RGB frame:
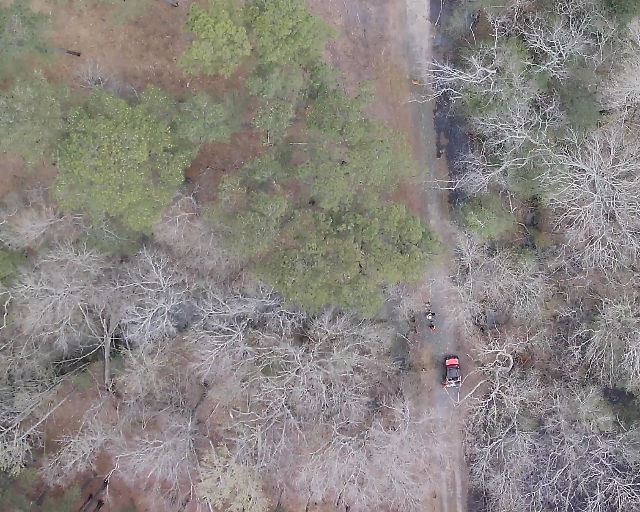
Thermal frame:
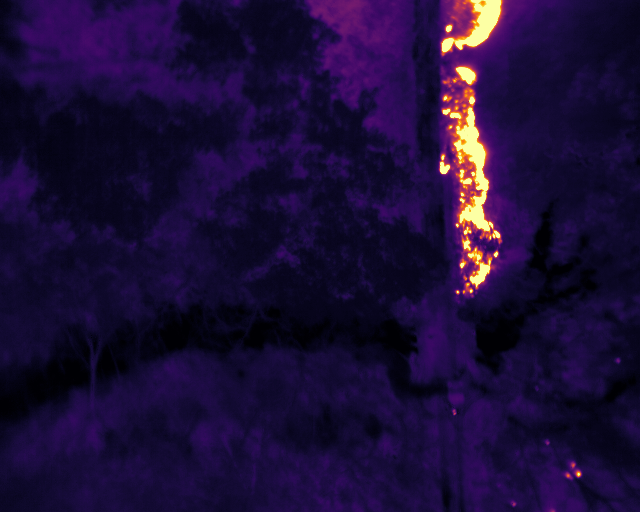
Captured: 2026-02-26 03:07:58
Pixels at or above 80 °C: 3531 (fraction of frame: 0.01078)